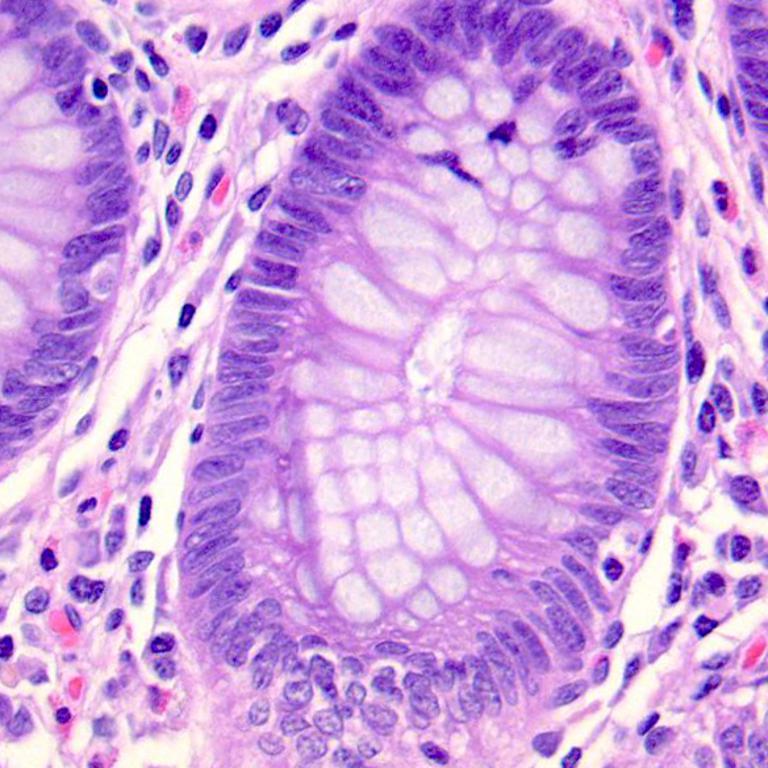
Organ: colon
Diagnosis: benign